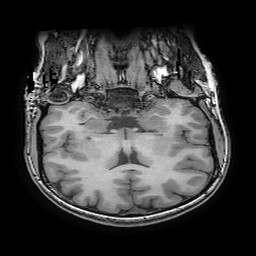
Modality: T1w
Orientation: sagittal
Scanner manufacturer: ge
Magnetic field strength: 3 T
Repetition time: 0.009184 s
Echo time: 0.00368 s